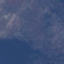
Label: HerbaceousVegetation